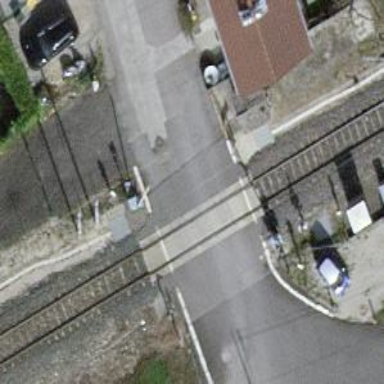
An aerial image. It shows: Railway level crossing.